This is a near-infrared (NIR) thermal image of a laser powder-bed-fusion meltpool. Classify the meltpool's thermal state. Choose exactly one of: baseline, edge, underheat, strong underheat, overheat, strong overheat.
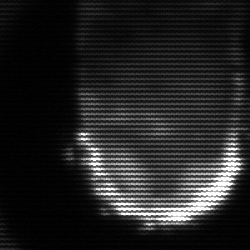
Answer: baseline